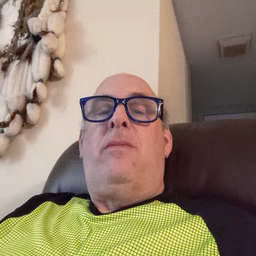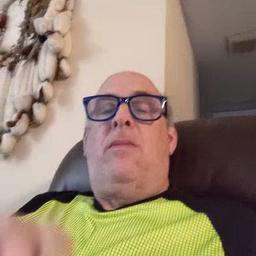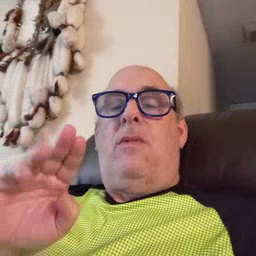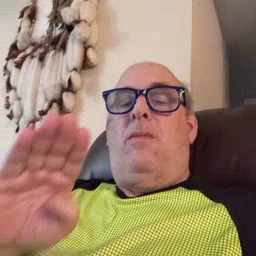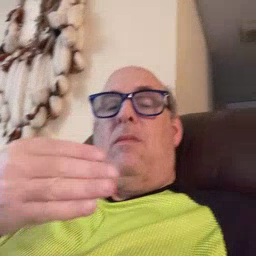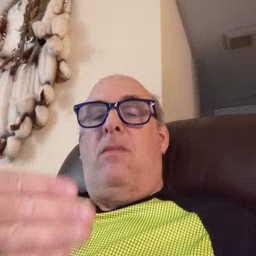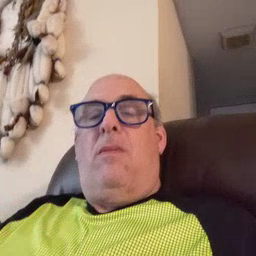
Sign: room